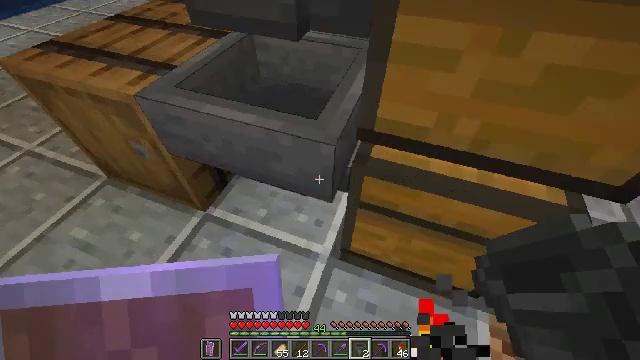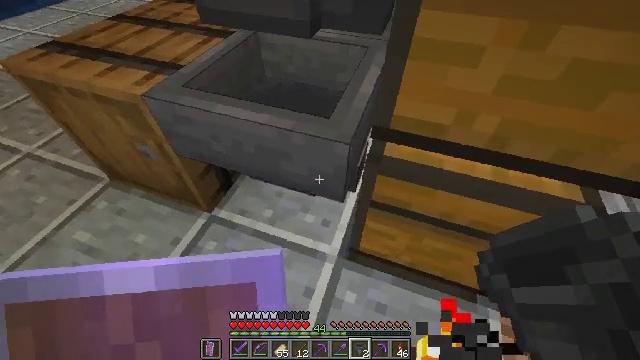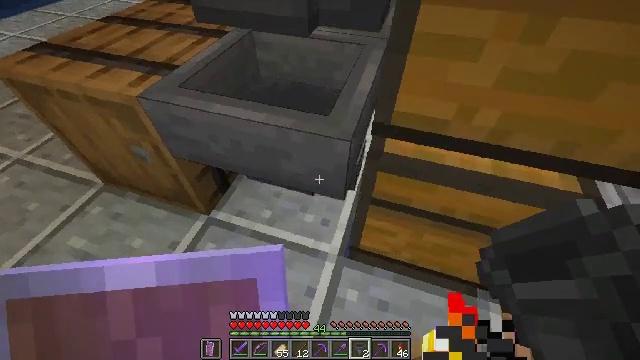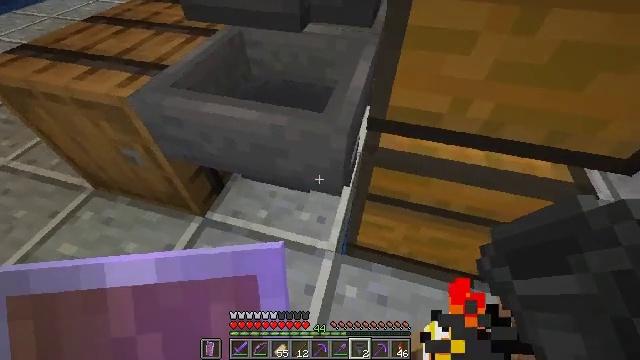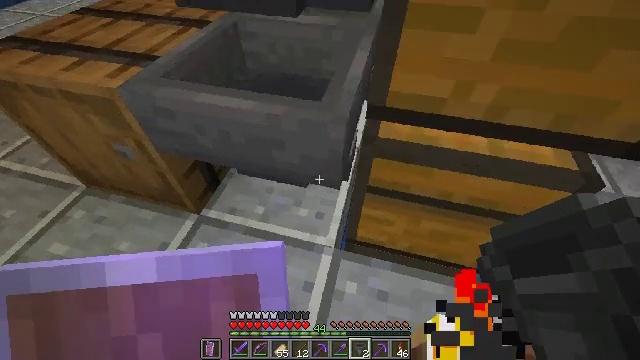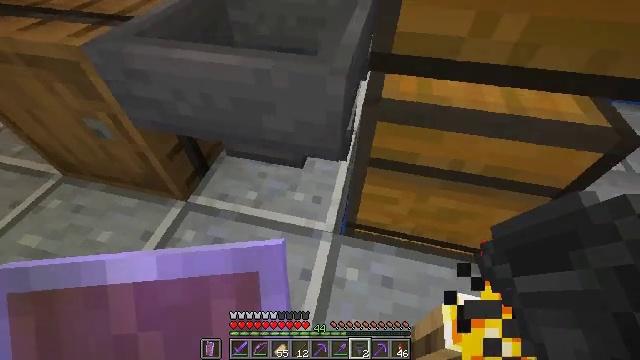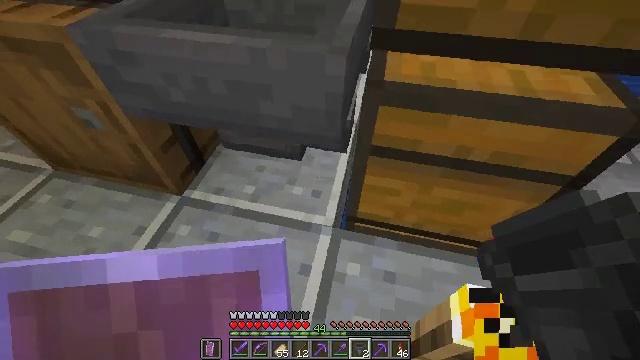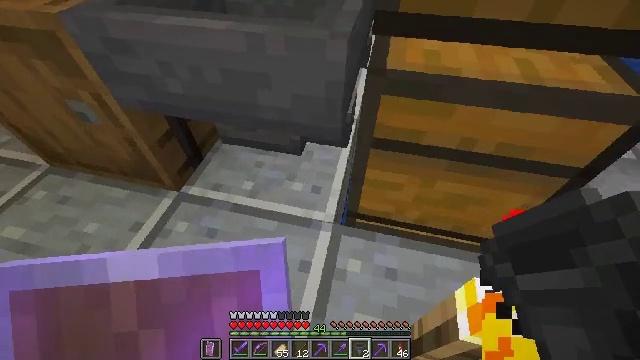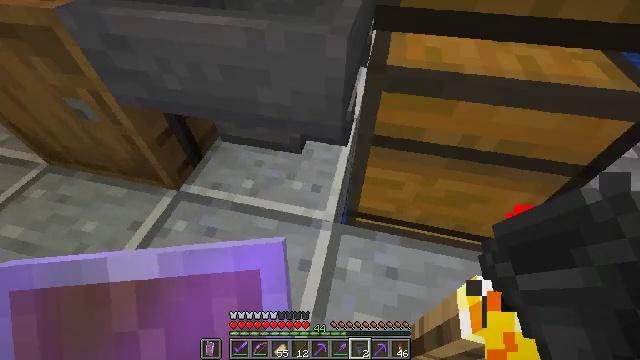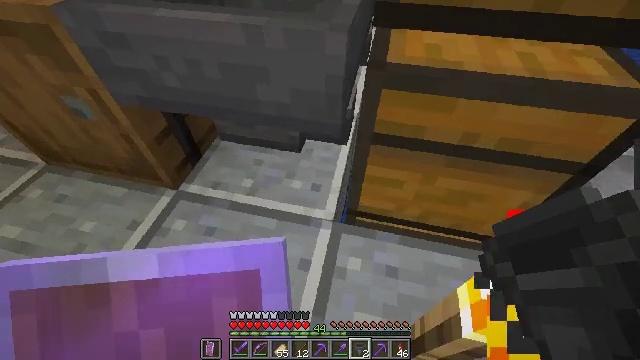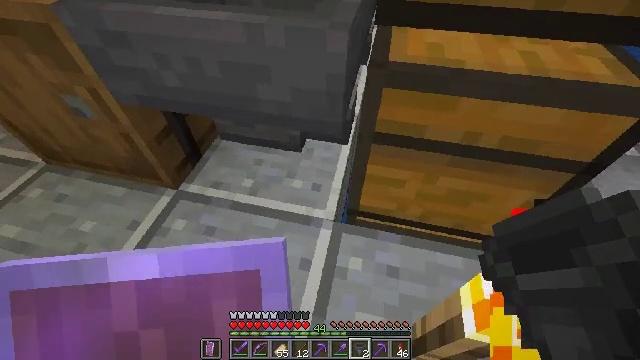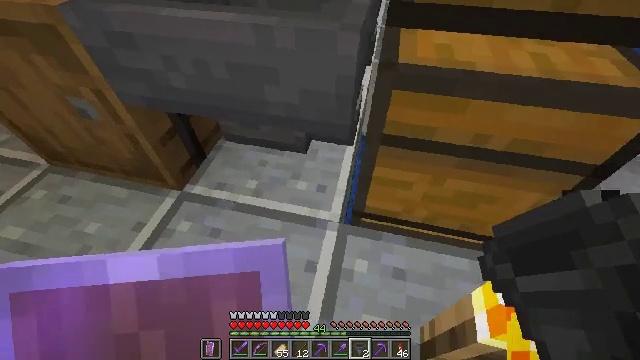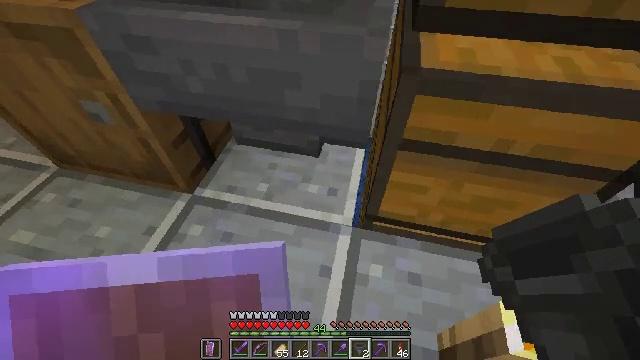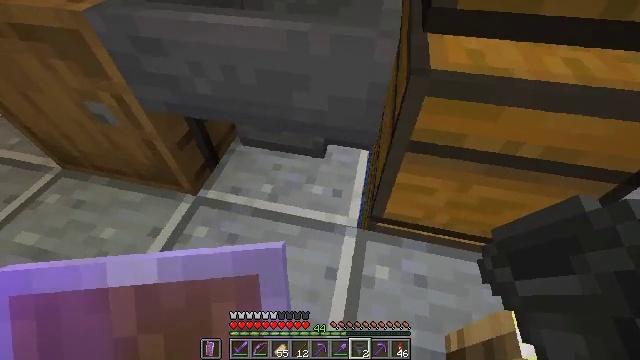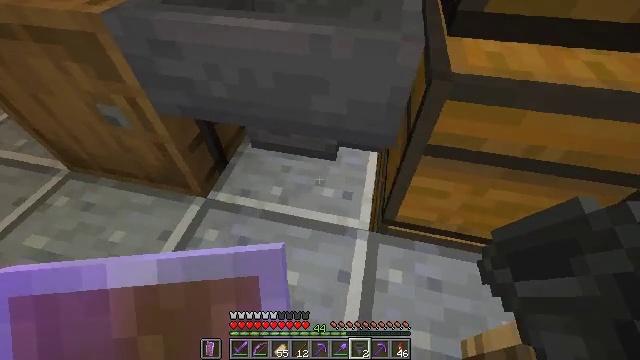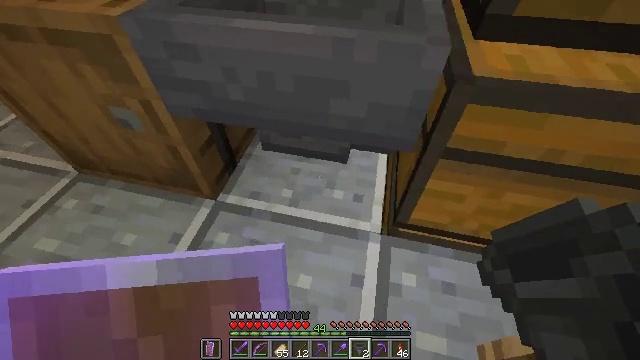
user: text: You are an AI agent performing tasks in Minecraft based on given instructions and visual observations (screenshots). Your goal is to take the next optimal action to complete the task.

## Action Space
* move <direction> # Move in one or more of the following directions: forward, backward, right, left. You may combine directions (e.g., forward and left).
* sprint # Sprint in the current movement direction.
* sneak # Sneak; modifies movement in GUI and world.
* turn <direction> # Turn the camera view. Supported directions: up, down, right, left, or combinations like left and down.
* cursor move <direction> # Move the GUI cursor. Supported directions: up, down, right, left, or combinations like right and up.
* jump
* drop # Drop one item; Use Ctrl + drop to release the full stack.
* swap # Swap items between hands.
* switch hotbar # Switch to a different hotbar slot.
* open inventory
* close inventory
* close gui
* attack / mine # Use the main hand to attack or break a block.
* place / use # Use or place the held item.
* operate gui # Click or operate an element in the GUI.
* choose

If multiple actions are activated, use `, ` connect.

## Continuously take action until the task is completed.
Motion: motion action
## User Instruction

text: Attack the polished andesite to gather it.
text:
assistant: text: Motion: no_op
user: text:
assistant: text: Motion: turn right
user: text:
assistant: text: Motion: sneak, turn right
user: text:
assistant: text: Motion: sneak
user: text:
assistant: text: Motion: sneak, turn right
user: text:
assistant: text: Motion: sneak
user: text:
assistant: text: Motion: sneak
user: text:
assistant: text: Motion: sneak
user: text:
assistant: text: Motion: sneak
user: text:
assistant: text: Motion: move left, sneak
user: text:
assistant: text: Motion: move left, sneak
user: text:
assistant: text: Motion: move left, sneak
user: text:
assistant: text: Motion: move left, sneak
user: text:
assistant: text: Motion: move left, sneak
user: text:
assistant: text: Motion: move left, sneak
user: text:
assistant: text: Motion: move left, sneak
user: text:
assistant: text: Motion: move left, sneak
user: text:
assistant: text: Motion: move left, sneak
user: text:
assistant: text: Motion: move left, sneak
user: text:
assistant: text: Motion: sneak
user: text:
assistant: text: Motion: sneak
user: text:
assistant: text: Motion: sneak
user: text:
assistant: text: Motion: sneak
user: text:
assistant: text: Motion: sneak
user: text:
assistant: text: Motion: sneak
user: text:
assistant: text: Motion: sneak
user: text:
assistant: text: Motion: sneak
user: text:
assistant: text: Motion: sneak
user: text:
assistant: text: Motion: sneak
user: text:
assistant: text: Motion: sneak